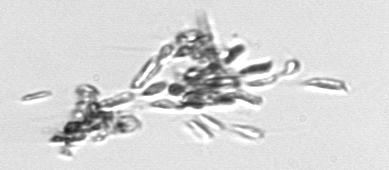
Label: Dinobryon